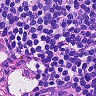
Metastatic tissue present: no